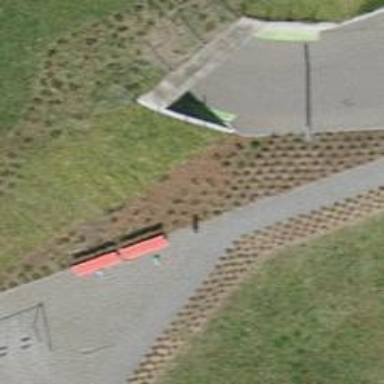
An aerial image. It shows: Red bench.